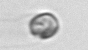
Label: Dinophyceae